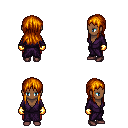
a pixel art fantasy rpg character, female body template, human, dark skin, purple robe, red pants, dark blonde unkempt hairstyle, gold gloves, maroon shoes, four views (front, back, left, right), 2x2 character sprite sheet, small pixel art, hard edges, no anti-aliasing